如图所示，在$\triangle ABC$中，$D$为$BC$边上一点，过$D$点的直线$EF$与直线$AB$相交于$E$点，与直线$AC$相交于$F$点（$E$，$F$两点不重合）。

(1) 若$\overrightarrow{BD} = 2\overrightarrow{DC}$，
(i) 用$\overrightarrow{AB}$，$\overrightarrow{AC}$表示$\overrightarrow{AD}$；
(ii) 若$\overrightarrow{AE} = \lambda\overrightarrow{AB}$，$\overrightarrow{AF} = \mu\overrightarrow{AC}$，求$\frac{1}{\lambda} + \frac{2}{\mu}$的值。

(2) 若$\overrightarrow{FD} = \overrightarrow{DE}$，$AD = 2$，$P$是线段$AD$上任意一点，求$\overrightarrow{AP} \cdot (\overrightarrow{PF} + \overrightarrow{PE})$的最大值。
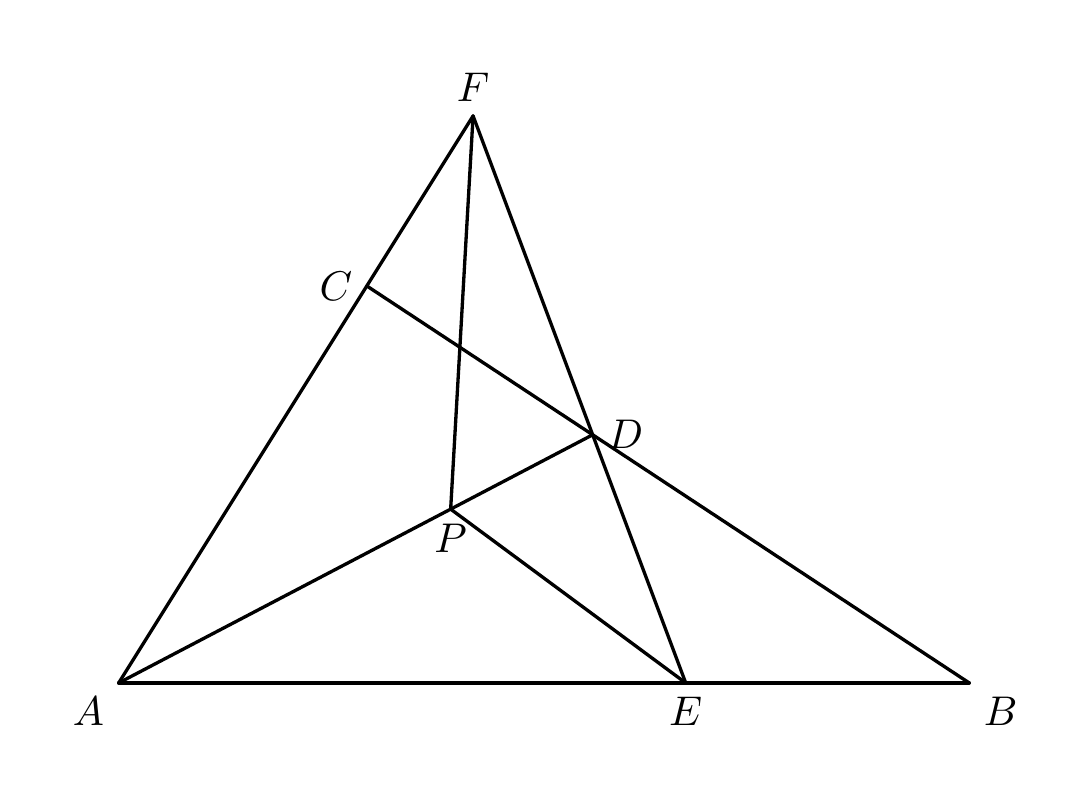
【解答】
\textbf{【答案】}
(1) (i) $\boldsymbol{\overrightarrow{AD} = \frac{1}{3}\overrightarrow{AB} + \frac{2}{3}\overrightarrow{AC}}$；$\frac{1}{\lambda} + \frac{2}{\mu}=3$
(2) $\boldsymbol{2}$

\vspace{1em}
\textbf{【分析】}
(1) 向量的线性表示，利用三角形法则及题所给条件即可得$\overrightarrow{AD} = \frac{1}{3}\overrightarrow{AB} + \frac{2}{3}\overrightarrow{AC}$；根据(i)的结论，转化用$\overrightarrow{AE}$，$\overrightarrow{AF}$表示$\overrightarrow{AD}$，根据$D,E,F$三点共线找出等量关系即可求解(ii)；
(2) 利用基本不等式即可求解。

\vspace{1em}
\textbf{【解析】}
(1) (i) 在$\triangle ABD$中，由$\overrightarrow{AD} = \overrightarrow{AB} + \overrightarrow{BD}$，又$\overrightarrow{BD} = 2\overrightarrow{DC}$，
所以$\overrightarrow{BD} = \frac{2}{3}\overrightarrow{BC}$，

所以
\begin{align*}
\overrightarrow{AD} &= \overrightarrow{AB} + \overrightarrow{BD} = \overrightarrow{AB} + \frac{2}{3}\overrightarrow{BC} = \overrightarrow{AB} + \frac{2}{3}(\overrightarrow{AC} - \overrightarrow{AB}) \\
&= \overrightarrow{AB} - \frac{2}{3}\overrightarrow{AB} + \frac{2}{3}\overrightarrow{AC} = \frac{1}{3}\overrightarrow{AB} + \frac{2}{3}\overrightarrow{AC},
\end{align*}

(ii) 因为$\overrightarrow{AD} = \frac{1}{3}\overrightarrow{AB} + \frac{2}{3}\overrightarrow{AC}$，

又$\overrightarrow{AE} = \lambda\overrightarrow{AB}$，$\overrightarrow{AF} = \mu\overrightarrow{AC}$，

所以$\overrightarrow{AB} = \frac{1}{\lambda}\overrightarrow{AE}$，$\overrightarrow{AC} = \frac{1}{\mu}\overrightarrow{AF}$，

所以$\overrightarrow{AD} = \frac{1}{3\lambda}\overrightarrow{AE} + \frac{2}{3\mu}\overrightarrow{AF}$，

又$D,E,F$三点共线，且$A$在线外，

所以有：$\frac{1}{3\lambda} + \frac{2}{3\mu} = 1$，即$\frac{1}{\lambda} + \frac{2}{\mu} = 3$。

(2) 由于$\overrightarrow{FD} = \overrightarrow{DE}$，故$D$是$EF$的中点，故$\overrightarrow{PF} + \overrightarrow{PE} = 2\overrightarrow{PD}$。

\[
\overrightarrow{AP} \cdot (\overrightarrow{PF} + \overrightarrow{PE}) = 2\overrightarrow{AP} \cdot \overrightarrow{PD} = 2|\overrightarrow{AP}| \cdot |\overrightarrow{PD}| \leq 2\left(\frac{|\overrightarrow{AP}| + |\overrightarrow{PD}|}{2}\right)^2 = \frac{|\overrightarrow{AD}|^2}{2} = 2,
\]
当且仅当 $|\overrightarrow{AP}| = |\overrightarrow{PD}|$ 时取等号，故 $\overrightarrow{AP} \cdot (\overrightarrow{PF} + \overrightarrow{PE})$ 最大值为 $\boldsymbol{2}$。